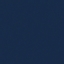
Land use / land cover class: SeaLake